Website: crate-barrel
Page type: cart
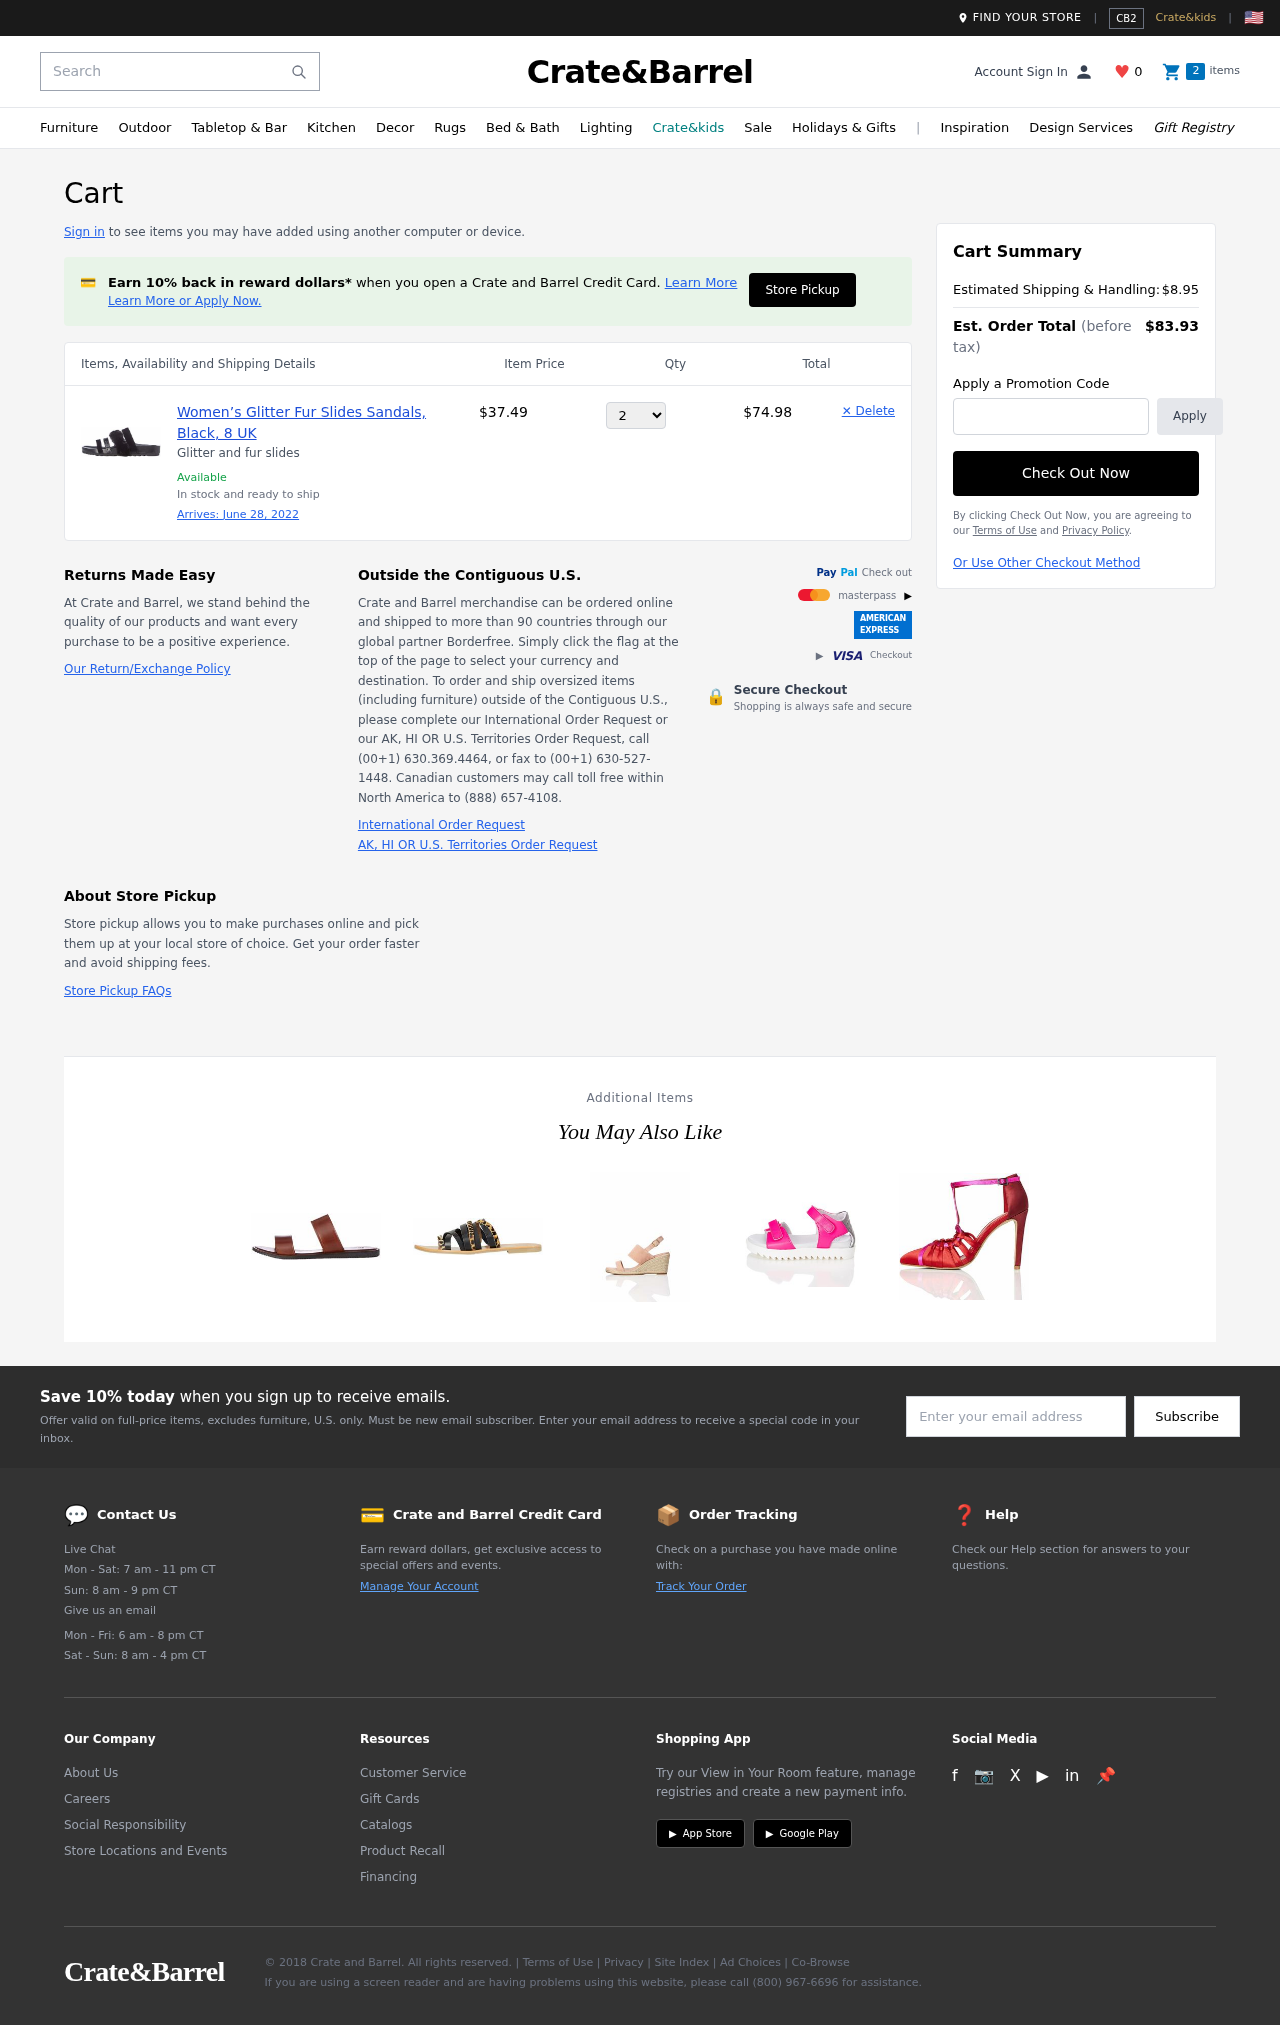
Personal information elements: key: PII_PROMO_CODE
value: SAVE96
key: PII_EMAIL
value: brittany_lee@hotmail.com
Product elements: key: PRODUCT1_DESC
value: Glitter and fur slides
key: PRODUCT1_NAME
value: Women’s Glitter Fur Slides Sandals, Black, 8 UK
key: PRODUCT1_PRICE
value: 37.49
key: PRODUCT1_QUANTITY
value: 2
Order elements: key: ORDER_DELIVERY_DATE
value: June 28, 2022
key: ORDER_SUBTOTAL
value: $74.98
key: ORDER_SHIPPING_COST
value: $8.95
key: ORDER_TOTAL
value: $83.93